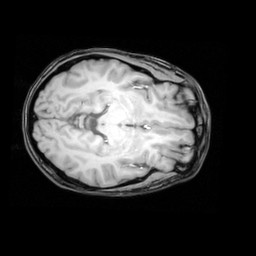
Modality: T1w
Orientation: axial
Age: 26
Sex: female
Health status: healthy
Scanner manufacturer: philips
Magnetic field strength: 3 T
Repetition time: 0.012 s
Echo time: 0.0037 s